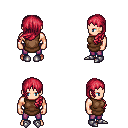
a pixel art fantasy rpg character, male body template, human, light skin, brown tunic, magenta pants, ruby red left-swept hairstyle, metal boots, four views (front, back, left, right), 2x2 character sprite sheet, small pixel art, hard edges, no anti-aliasing